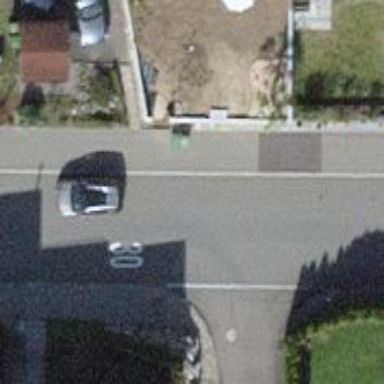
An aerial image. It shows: Sidewalk along the footway.